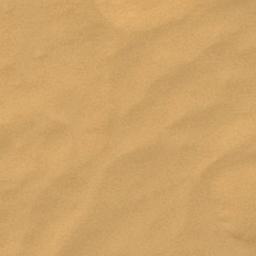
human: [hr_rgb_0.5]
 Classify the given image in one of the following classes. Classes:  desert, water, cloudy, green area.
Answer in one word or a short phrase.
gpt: desert